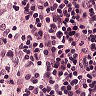
Metastatic tissue present: no